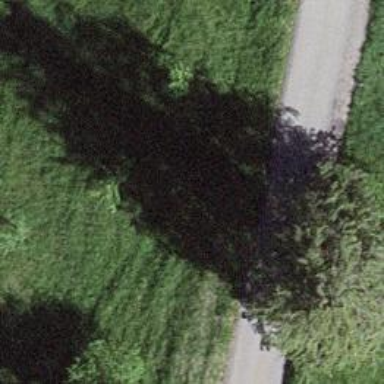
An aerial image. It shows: Urban tree adds touch of nature to the surroundings.